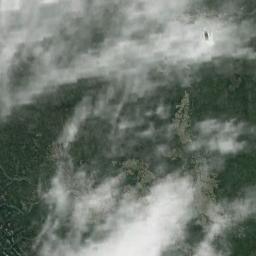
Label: cloud